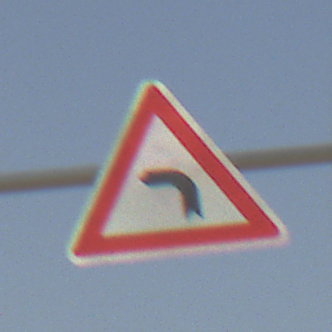
Verkehrszeichen: KurveLinks
Umgebung: Outdoor, Suburban
Tageszeit: MorningAfternoon
Wetter: Clear
Licht: Natural
Jahreszeit: NotSpecified
Kontrast: HighContrast